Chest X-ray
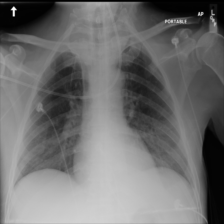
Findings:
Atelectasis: negative
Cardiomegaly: negative
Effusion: negative
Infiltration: negative
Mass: negative
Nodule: negative
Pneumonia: negative
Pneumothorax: negative
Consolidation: negative
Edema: negative
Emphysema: negative
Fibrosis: negative
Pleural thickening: negative
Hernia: negative